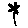
Label: flower